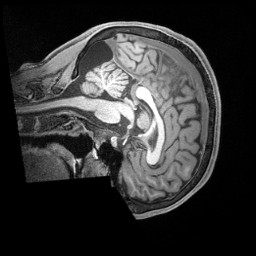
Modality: T1w
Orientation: sagittal
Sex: male
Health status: ill
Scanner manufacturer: siemens
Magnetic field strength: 3 T
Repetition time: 2.4 s
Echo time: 0.00201 s